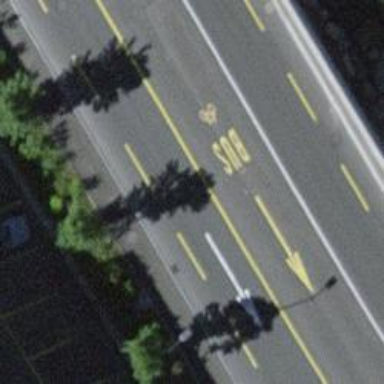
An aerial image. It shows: Primary highway with asphalt surface. There is soft lane for cycling on the left side.